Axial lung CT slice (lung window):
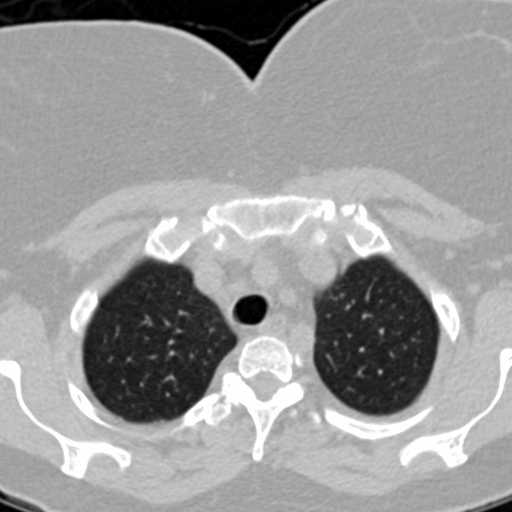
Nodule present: no